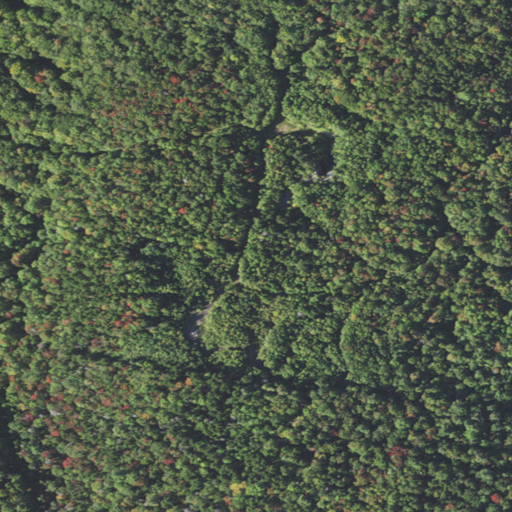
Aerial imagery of mountain in New Hampshire named Prescott Hill containing mixed forest, evergreen forest, deciduous forest, and shrub